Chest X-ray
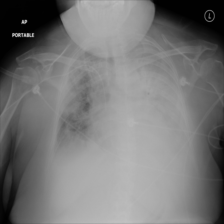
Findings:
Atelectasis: negative
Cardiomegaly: negative
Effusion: negative
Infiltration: negative
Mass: positive
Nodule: positive
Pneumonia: negative
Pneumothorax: negative
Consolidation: positive
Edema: negative
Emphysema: negative
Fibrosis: negative
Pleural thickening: negative
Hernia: negative